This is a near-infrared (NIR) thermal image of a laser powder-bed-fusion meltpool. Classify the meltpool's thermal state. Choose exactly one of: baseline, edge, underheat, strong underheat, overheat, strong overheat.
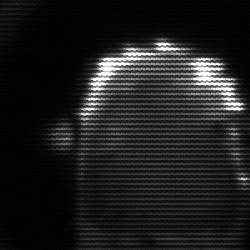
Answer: baseline